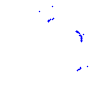
Particle: kaon